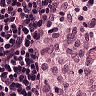
Metastatic tissue present: no